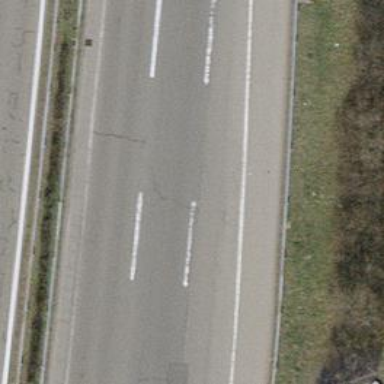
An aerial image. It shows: Asphalt motorway.